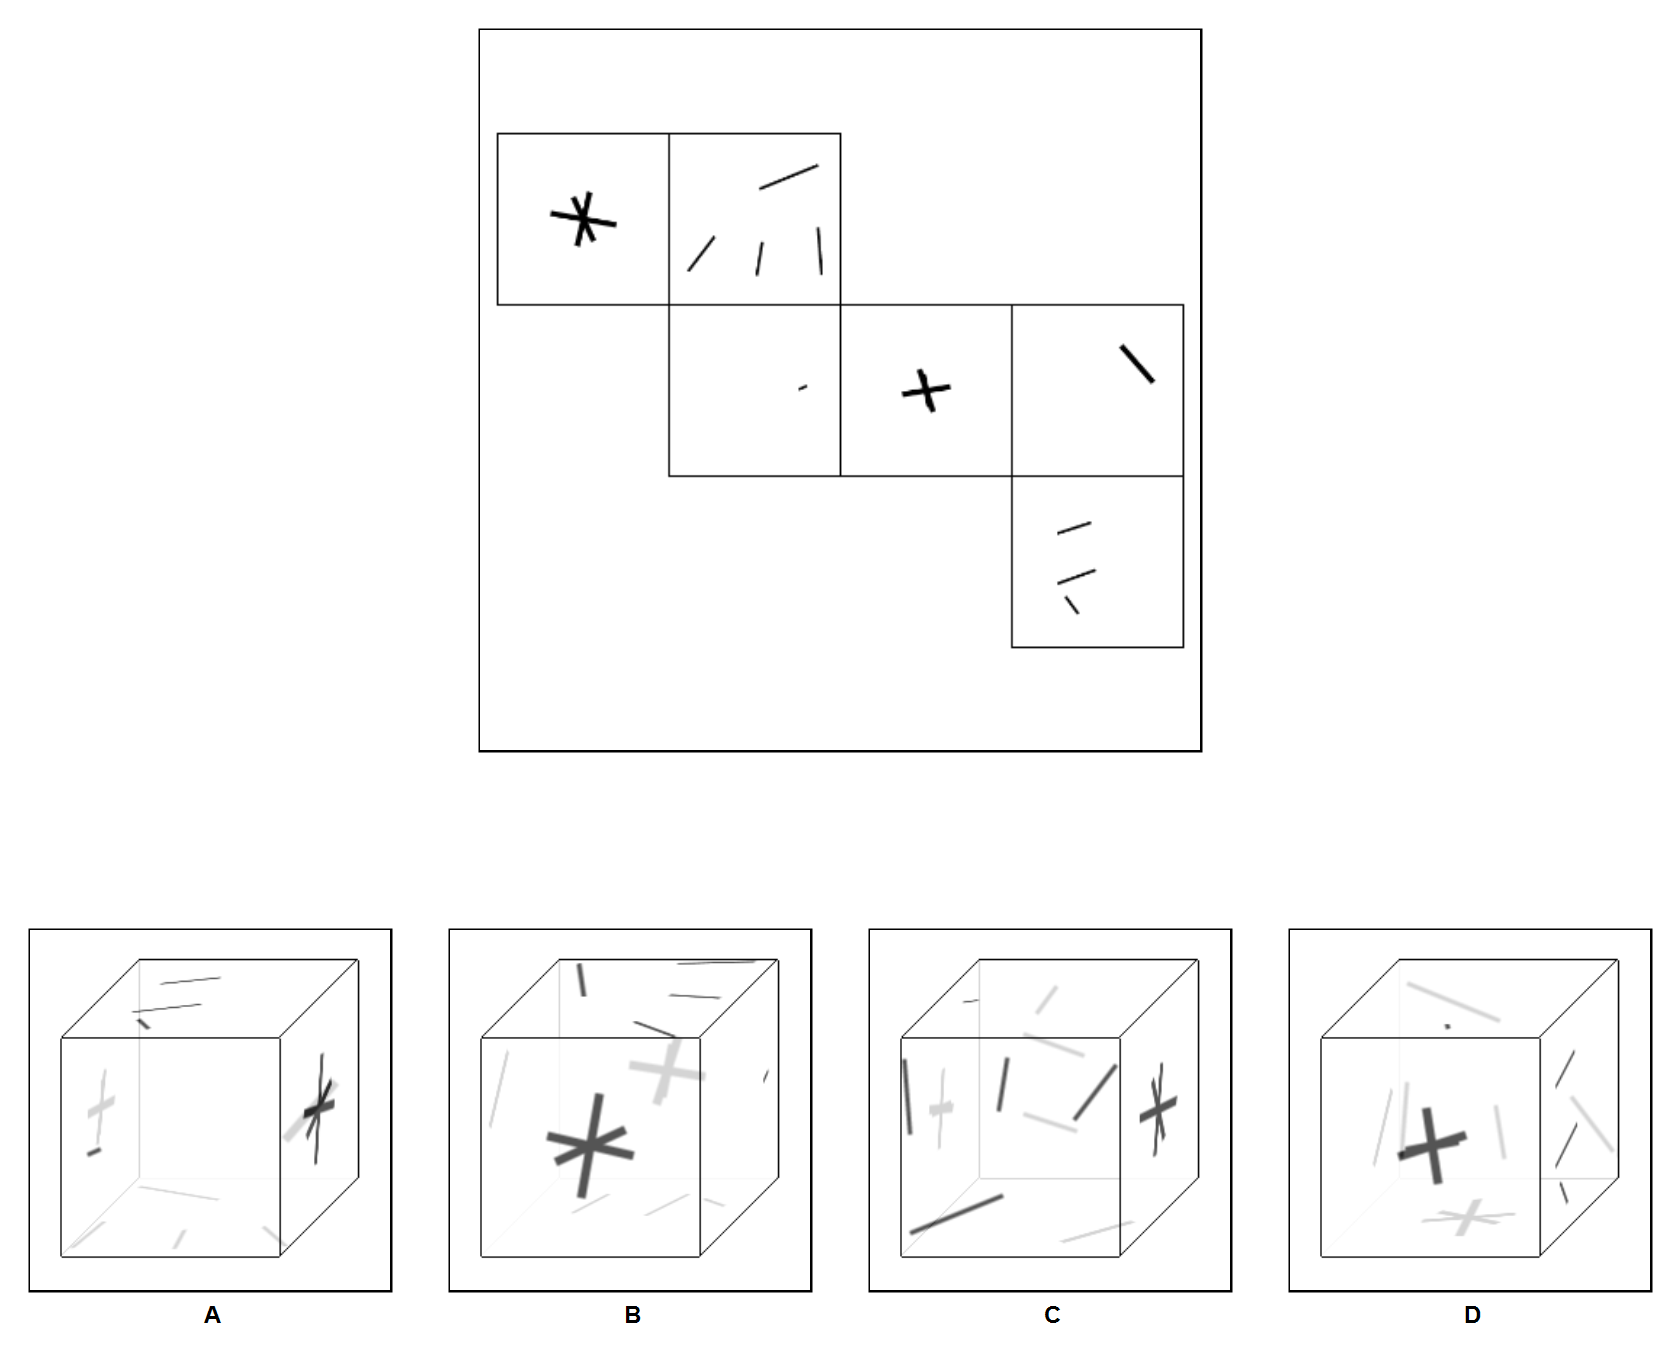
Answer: D